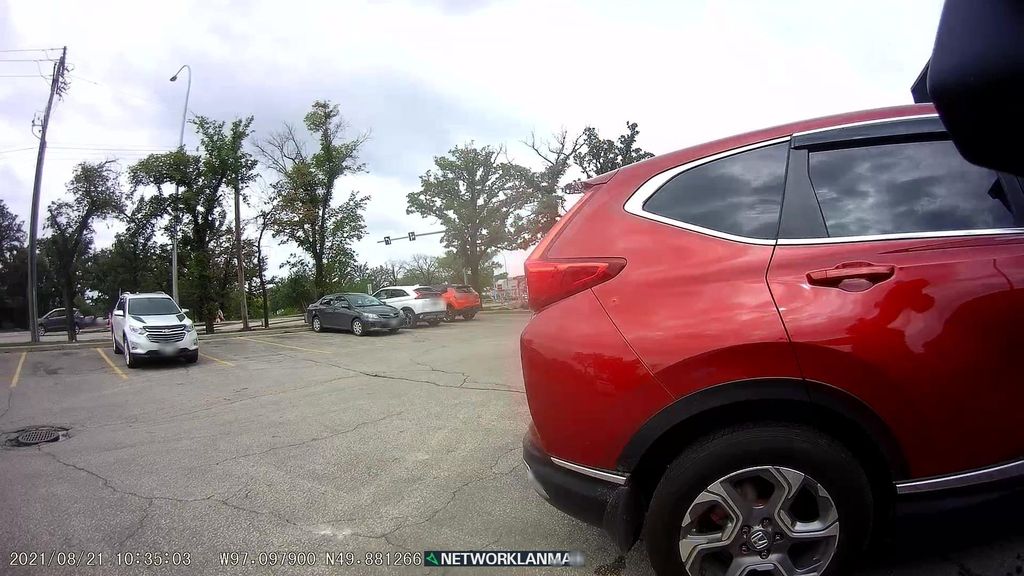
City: winnipeg